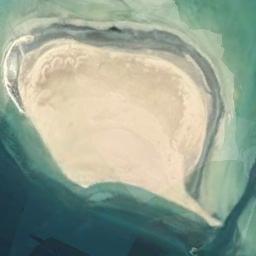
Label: island